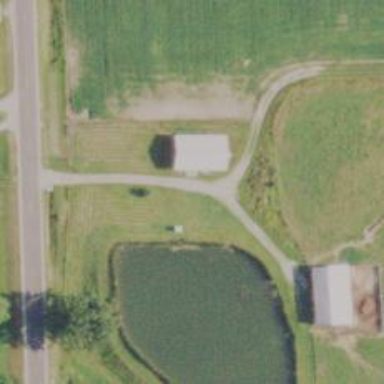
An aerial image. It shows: Driveway.